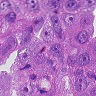
Metastatic tissue present: yes